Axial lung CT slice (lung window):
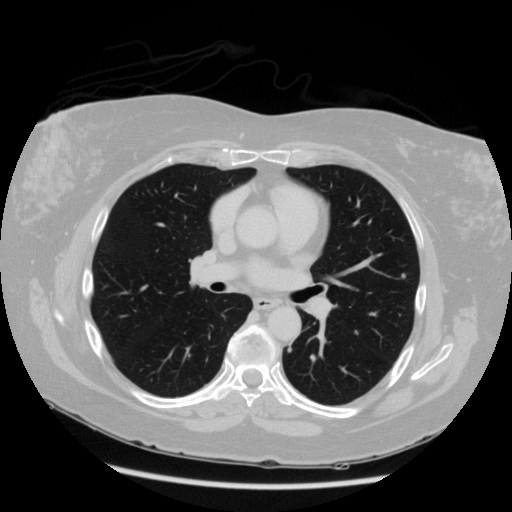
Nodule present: no